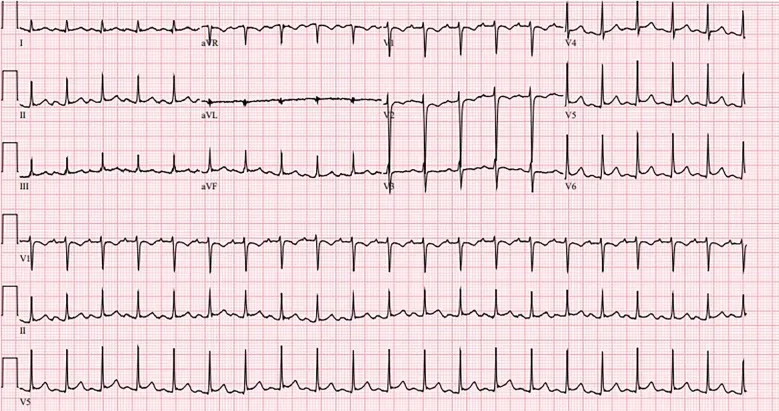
Sinus tachycardia without significant ST segment or T wave changes.
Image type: electrography (ekg)